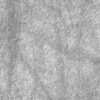
Atmospheric dust classification: not_dusty